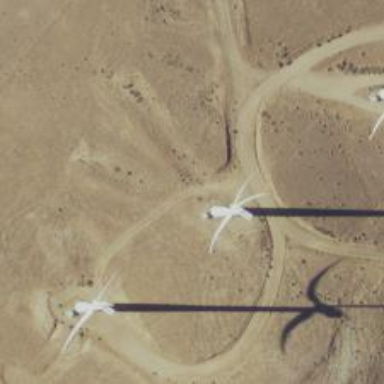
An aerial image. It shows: Wind power generator employing wind turbines.